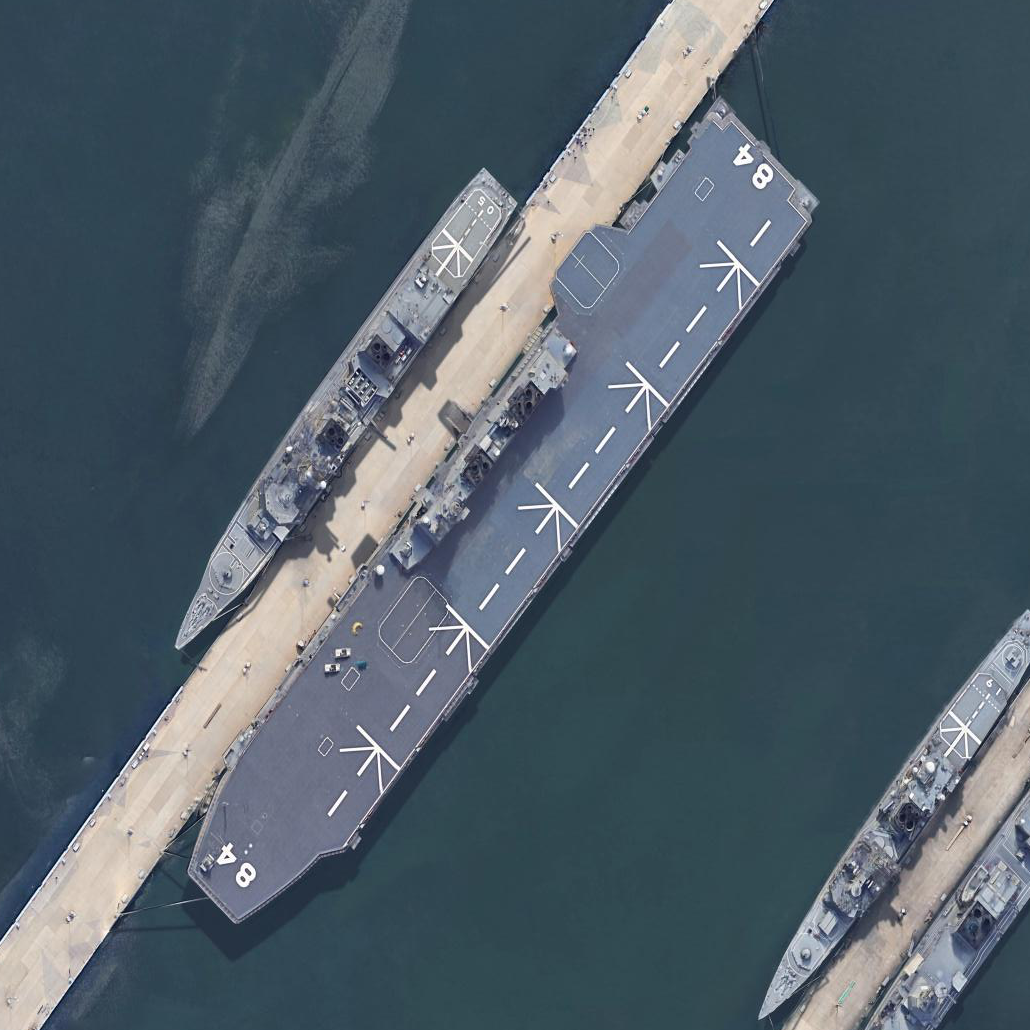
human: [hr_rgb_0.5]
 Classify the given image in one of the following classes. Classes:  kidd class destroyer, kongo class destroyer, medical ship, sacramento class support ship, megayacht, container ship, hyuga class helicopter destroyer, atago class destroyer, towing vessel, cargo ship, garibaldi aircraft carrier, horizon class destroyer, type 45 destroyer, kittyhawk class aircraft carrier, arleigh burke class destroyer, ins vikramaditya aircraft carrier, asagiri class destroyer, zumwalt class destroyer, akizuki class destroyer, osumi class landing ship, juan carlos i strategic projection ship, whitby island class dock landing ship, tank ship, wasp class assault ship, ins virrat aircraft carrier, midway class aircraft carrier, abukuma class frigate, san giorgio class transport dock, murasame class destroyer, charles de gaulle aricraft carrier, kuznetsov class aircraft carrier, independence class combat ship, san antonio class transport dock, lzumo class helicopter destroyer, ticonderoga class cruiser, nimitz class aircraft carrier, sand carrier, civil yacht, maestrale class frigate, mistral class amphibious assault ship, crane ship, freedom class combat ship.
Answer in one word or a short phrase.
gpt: Lzumo class helicopter destroyer